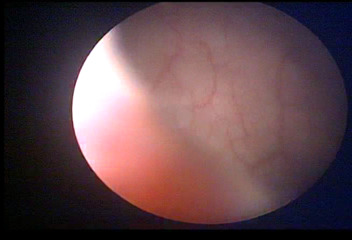
Modality: WLC
Class: Normal mucosa
Bladder cancer association: No